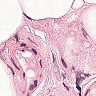
Metastatic tissue present: no